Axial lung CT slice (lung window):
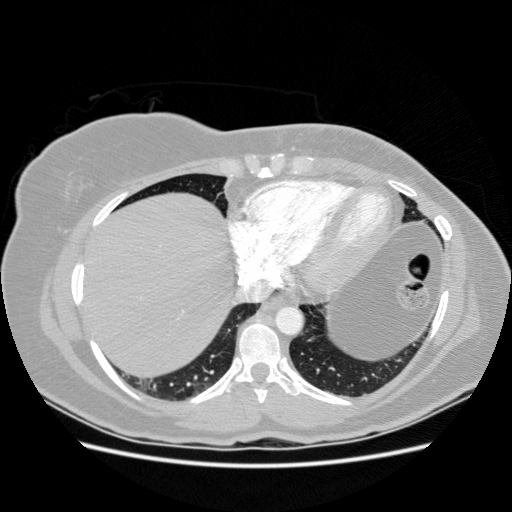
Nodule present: no